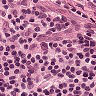
Metastatic tissue present: no